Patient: sex F, age 57
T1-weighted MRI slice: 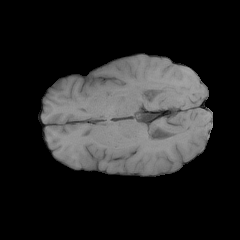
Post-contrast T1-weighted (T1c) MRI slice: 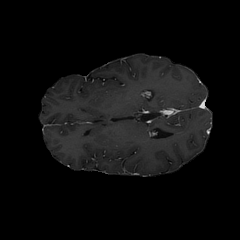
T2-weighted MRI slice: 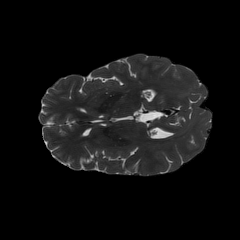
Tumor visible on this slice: no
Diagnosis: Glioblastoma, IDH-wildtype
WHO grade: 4